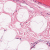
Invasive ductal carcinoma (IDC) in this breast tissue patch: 0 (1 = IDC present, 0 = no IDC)